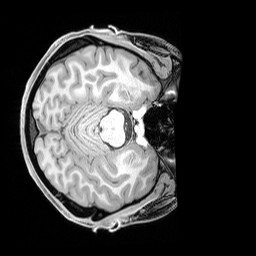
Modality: T1w
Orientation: axial
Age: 24
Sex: female
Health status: healthy
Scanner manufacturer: siemens
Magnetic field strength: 3 T
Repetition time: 1.65 s
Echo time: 0.00182 s